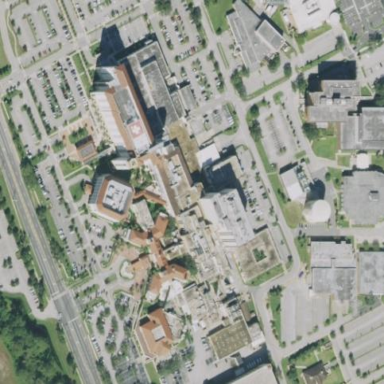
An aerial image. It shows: Hospital providing healthcare services.